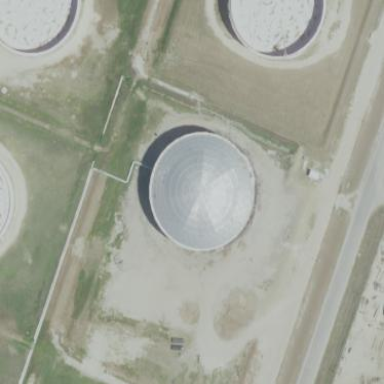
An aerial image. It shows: Building with storage tank.